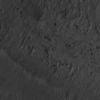
Label: not_dusty